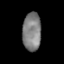
Tissue: lung
Cell type: Myeloid cells
Senescence score: 0.5412
Nuclear area (px): 696
Mean DAPI intensity: 126.644